Question: I am using jQuery Datatable and I want to add a button for expand/collapse all row of my table. But I have an issue for the expand when I have row already expanded, and I click on the Button expandALL the row that I expand first is collapsed now and the other expand .. Or if I do the inverse he will be expanded and the other collapse ..
How can I do for expand all row even I have already one expand (same case with the collapse)
'''
function init() {
Docu.table = $('.js-table-doc').DataTable(dataTableSettngs());
$('#btn-show-all-doc').on('click', expandCollapseAll);
}
function dataTableSettings() {
return {
responsive: {
details: {
type: 'column'
}
},
serverSide: true,
searching: false,
columnDefs: [
{targets: [0, 8], orderable: false}}
],
columns: [{data: 'id'},
{data: 'name'}]
}
function expandCollapseAll() {
Document.table.rows(':not(.parent)').nodes().to$().find('td:first-child').trigger('click').length ||
Document.table.rows('.parent').nodes().to$().find('td:first-child').trigger('click')
}
'''

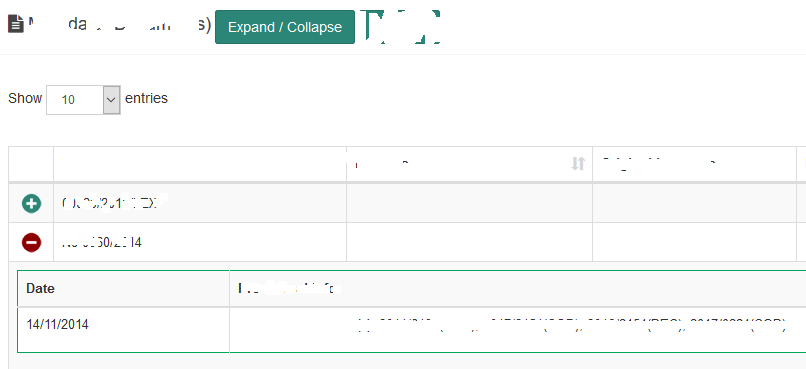
Answer: Your code has only open action. To close
'''
table.rows('.parent').nodes().to$().find('td:first-child').trigger('click')
'''
<URL>
'''
var table = $('#example').DataTable({
responsive: {
details: {
type: 'column'
}
},
columnDefs: [{
className: 'control',
orderable: false,
targets: 0
}],
order: [1, 'asc']
});
$('#btn-show-all-doc').on('click', expandCollapseAll);
function expandCollapseAll() {
table.rows('.parent').nodes().to$().find('td:first-child').trigger('click').length ||
table.rows(':not(.parent)').nodes().to$().find('td:first-child').trigger('click')
}
'''
'''
<link href="https://cdn.datatables.net/responsive/2.2.3/css/responsive.dataTables.min.css" rel="stylesheet" />
<link href="https://cdn.datatables.net/1.10.19/css/jquery.dataTables.min.css" rel="stylesheet" />
<script src="https://code.jquery.com/jquery-3.3.1.js"></script>
<script src="https://cdn.datatables.net/1.10.19/js/jquery.dataTables.min.js"></script>
<script src="https://cdn.datatables.net/responsive/2.2.3/js/dataTables.responsive.min.js"></script>
<button id="btn-show-all-doc">Expand / Collapse</button>
<table id="example" class="display nowrap" style="width:100%">
<thead>
<tr>
<th></th>
<th class="all">First name</th>
<th class="all">Last name</th>
<th class="all">Position</th>
<th class="all">Office</th>
<th class="all">Age</th>
<th class="none">Start date</th>
<th class="none">Salary</th>
<th class="none">Extn.</th>
</tr>
</thead>
<tbody>
<tr>
<td></td>
<td>Tiger</td>
<td>Nixon</td>
<td>System Architect</td>
<td>Edinburgh</td>
<td>61</td>
<td>2011/04/25</td>
<td>$320,800</td>
<td>5421</td>
</tr>
<tr>
<td></td>
<td>Garrett</td>
<td>Winters</td>
<td>Accountant</td>
<td>Tokyo</td>
<td>63</td>
<td>2011/07/25</td>
<td>$170,750</td>
<td>8422</td>
</tr>
<tr>
<td></td>
<td>Ashton</td>
<td>Cox</td>
<td>Junior Technical Author</td>
<td>San Francisco</td>
<td>66</td>
<td>2009/01/12</td>
<td>$86,000</td>
<td>1562</td>
</tr>
<tr>
<td></td>
<td>Cedric</td>
<td>Kelly</td>
<td>Senior Javascript Developer</td>
<td>Edinburgh</td>
<td>22</td>
<td>2012/03/29</td>
<td>$433,060</td>
<td>6224</td>
</tr>
<tr>
<td></td>
<td>Airi</td>
<td>Satou</td>
<td>Accountant</td>
<td>Tokyo</td>
<td>33</td>
<td>2008/11/28</td>
<td>$162,700</td>
<td>5407</td>
</tr>
<tr>
<td></td>
<td>Brielle</td>
<td>Williamson</td>
<td>Integration Specialist</td>
<td>New York</td>
<td>61</td>
<td>2012/12/02</td>
<td>$372,000</td>
<td>4804</td>
</tr>
</tbody>
</table>
'''